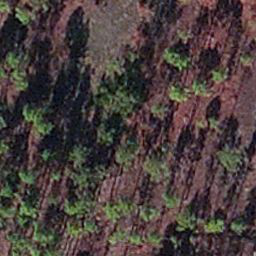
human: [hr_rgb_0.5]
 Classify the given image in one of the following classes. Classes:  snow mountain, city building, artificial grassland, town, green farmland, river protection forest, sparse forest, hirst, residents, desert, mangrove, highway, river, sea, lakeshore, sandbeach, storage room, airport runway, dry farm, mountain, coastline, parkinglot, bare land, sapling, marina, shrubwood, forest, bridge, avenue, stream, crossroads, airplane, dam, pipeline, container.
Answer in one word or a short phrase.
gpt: sapling